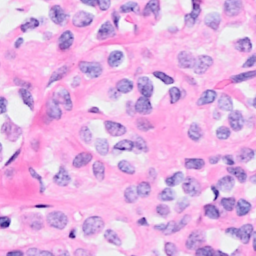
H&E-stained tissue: Breast